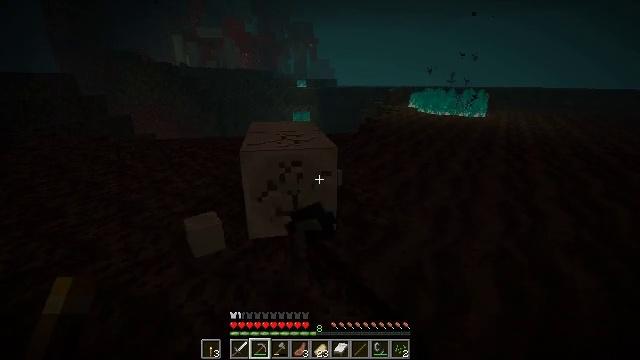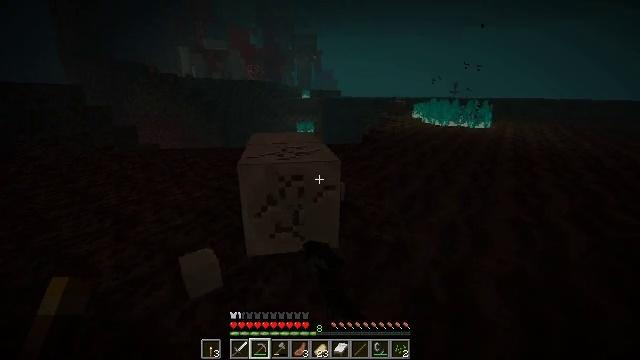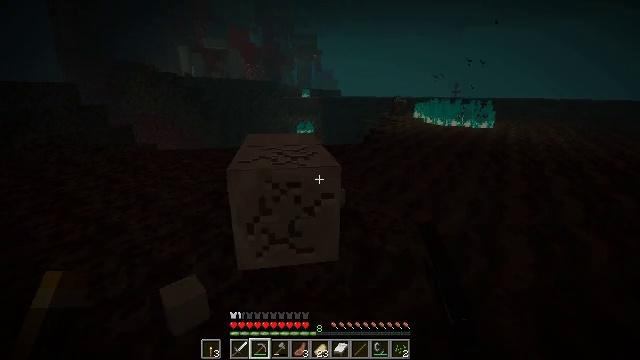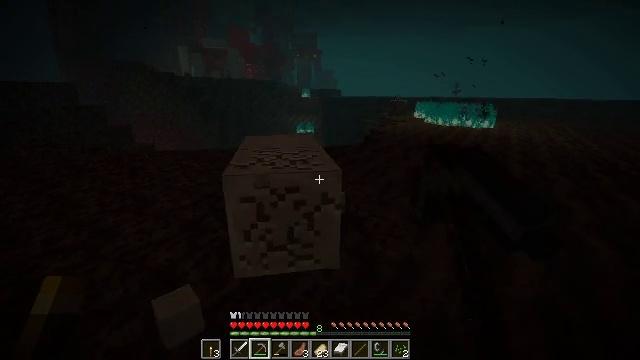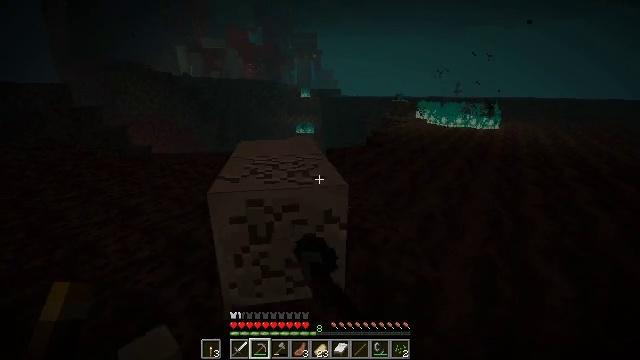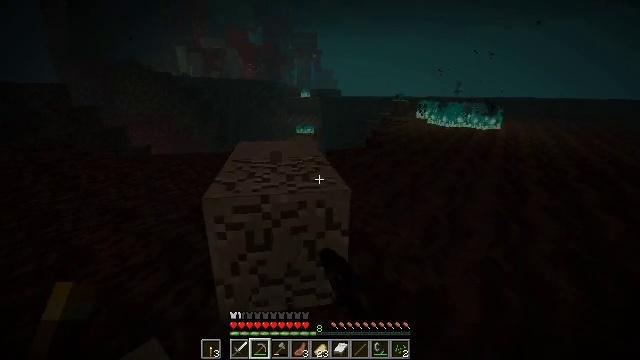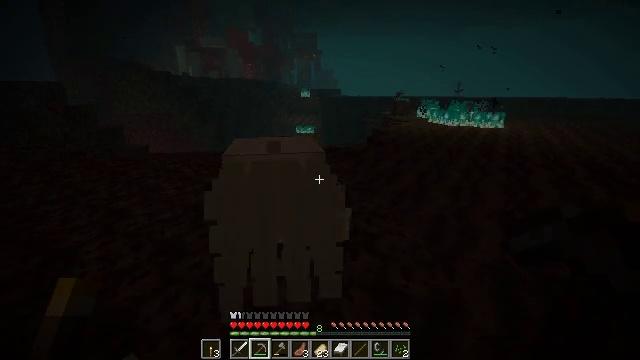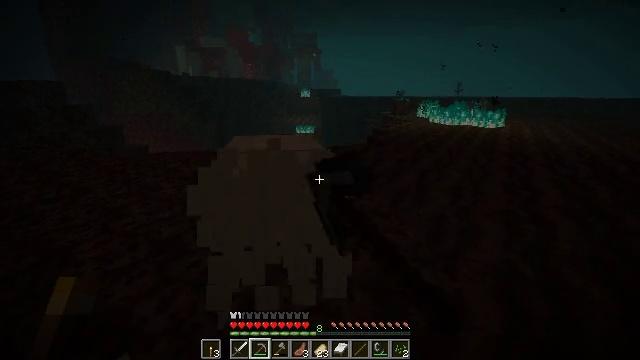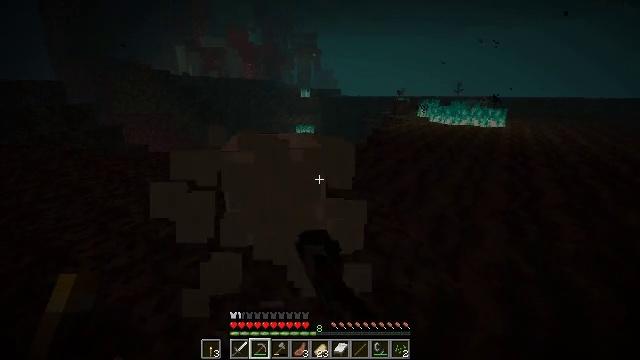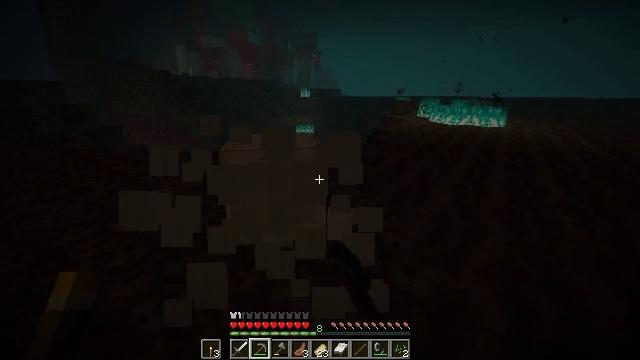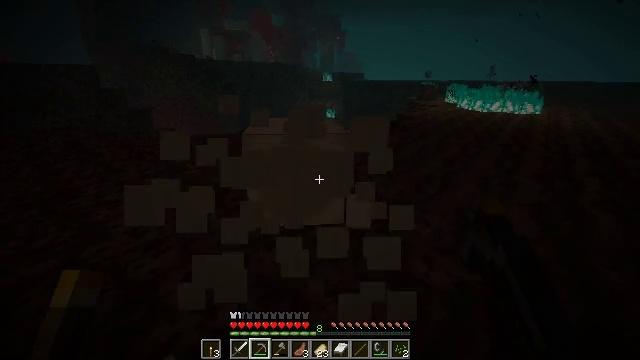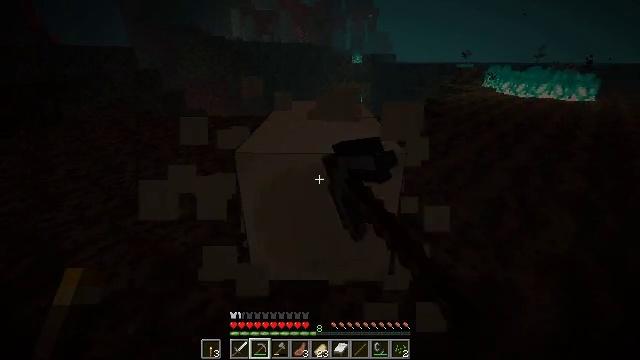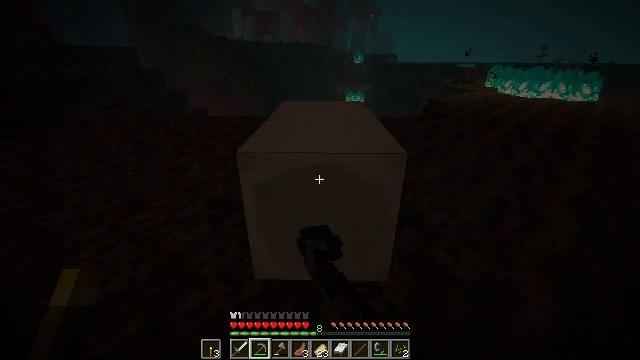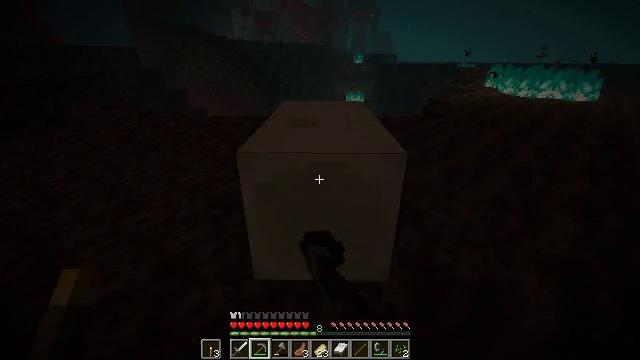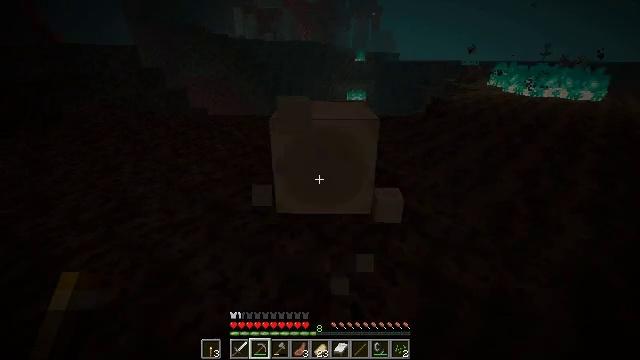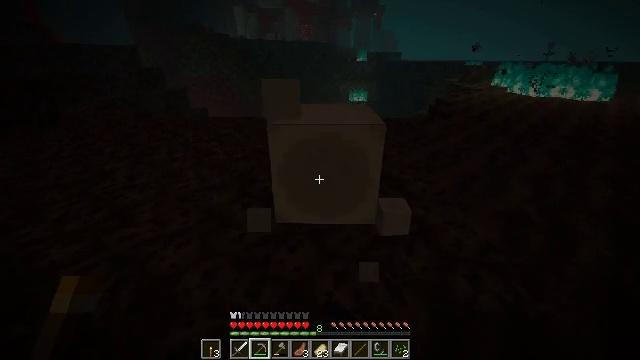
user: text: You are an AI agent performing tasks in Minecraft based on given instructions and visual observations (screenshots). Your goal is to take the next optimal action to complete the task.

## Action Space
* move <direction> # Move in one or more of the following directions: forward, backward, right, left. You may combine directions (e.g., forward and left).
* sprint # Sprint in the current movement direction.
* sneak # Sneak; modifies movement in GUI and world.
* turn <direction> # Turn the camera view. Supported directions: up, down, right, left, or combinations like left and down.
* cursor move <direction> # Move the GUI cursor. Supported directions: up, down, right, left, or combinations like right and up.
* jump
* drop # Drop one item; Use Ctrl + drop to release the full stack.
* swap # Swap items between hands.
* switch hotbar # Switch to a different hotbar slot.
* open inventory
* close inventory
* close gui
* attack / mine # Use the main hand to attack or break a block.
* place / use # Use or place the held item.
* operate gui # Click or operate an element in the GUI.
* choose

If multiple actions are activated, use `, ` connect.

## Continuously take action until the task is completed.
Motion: motion action
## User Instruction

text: Dig up the bone block in the desert or swamp biome.
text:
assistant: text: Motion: move forward, turn up, attack / mine
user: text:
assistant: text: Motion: move forward, attack / mine
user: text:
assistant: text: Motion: move forward, attack / mine
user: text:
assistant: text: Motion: move forward, attack / mine
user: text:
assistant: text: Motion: move forward, attack / mine
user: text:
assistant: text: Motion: move forward, attack / mine
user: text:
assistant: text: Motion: move forward, attack / mine
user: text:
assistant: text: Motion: attack / mine
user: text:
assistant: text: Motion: attack / mine
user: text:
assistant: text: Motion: turn left and down, attack / mine
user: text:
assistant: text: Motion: turn left and down, attack / mine
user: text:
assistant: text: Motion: attack / mine
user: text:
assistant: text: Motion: move forward, attack / mine
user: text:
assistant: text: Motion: move forward, attack / mine
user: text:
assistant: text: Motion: move forward, attack / mine
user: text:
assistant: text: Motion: move forward, attack / mine
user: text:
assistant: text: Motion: move forward, attack / mine
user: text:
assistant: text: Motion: move forward, attack / mine
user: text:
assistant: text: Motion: move forward, attack / mine
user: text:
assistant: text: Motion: move forward, attack / mine
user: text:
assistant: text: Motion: attack / mine
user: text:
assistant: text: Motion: attack / mine
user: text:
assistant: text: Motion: attack / mine
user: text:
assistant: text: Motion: attack / mine
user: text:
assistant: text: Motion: attack / mine
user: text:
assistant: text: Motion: attack / mine
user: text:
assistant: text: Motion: attack / mine
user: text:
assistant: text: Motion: attack / mine
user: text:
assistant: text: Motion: move forward, attack / mine
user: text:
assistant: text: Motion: move forward, attack / mine